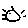
Label: sun